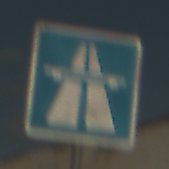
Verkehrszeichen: Autobahn
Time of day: Midday
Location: Outdoor (Beach)
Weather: PartlyCloudy
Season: NotSpecified
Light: Natural